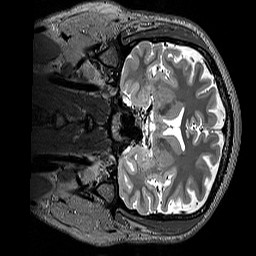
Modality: T2w
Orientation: coronal
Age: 27
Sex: male
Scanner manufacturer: siemens
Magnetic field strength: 3 T
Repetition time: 3 s
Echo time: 0.422 s